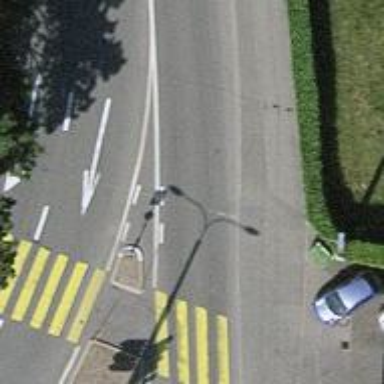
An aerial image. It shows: Secondary road with asphalt surface and trolley wire.